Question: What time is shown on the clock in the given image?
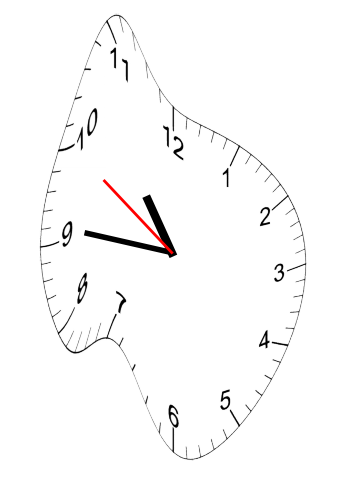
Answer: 10:45:50